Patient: sex F, age 43
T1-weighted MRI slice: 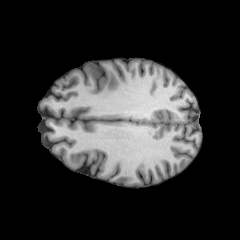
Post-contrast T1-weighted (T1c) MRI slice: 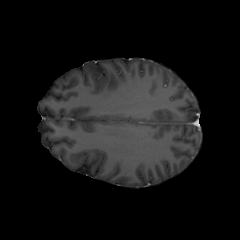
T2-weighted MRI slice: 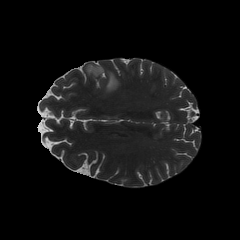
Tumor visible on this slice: yes
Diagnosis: Oligodendroglioma, IDH-mutant, 1p/19q-codeleted
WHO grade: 2